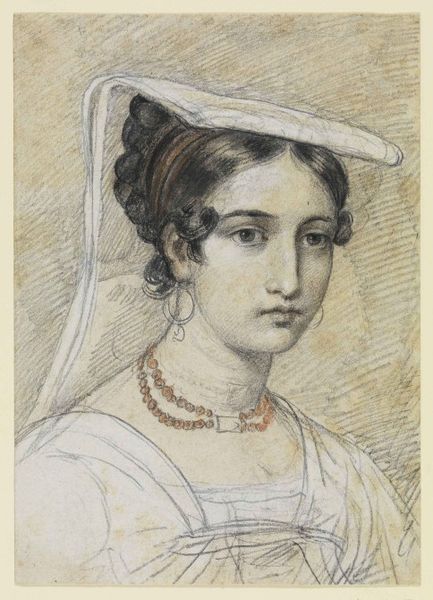
Titel: Bildnis einer Italienerin in olevanesischer Tracht
Künstler: Friedrich Mosbrugger
Standort: Karlsruhe
Institution: Staatliche Kunsthalle Karlsruhe
Schlagwörter: gemälde, kopf, weiß, mädchen, ausschnitt, braun, frau, frisur, grau, haar, hut, kleid, kreide, mund, nase, ohr, ohrring, pastell, schmuck, schwarz, skizze, stirn, zeichnung, blick, dame, rot, schleier, tuch, haube, mode, jung, augen, band, gesicht, bildnis, hals, portrait, porträt, auge, gold, haare, ohrringe, augenbrauen, brustbild, bruststück, kinn, lippen, locke, locken, mittelscheitel, ohren, perlen, schön, traurig, pferd, kopfbedeckung, farbig, papier, italien, halsband, studie, kette, farbe, grafik, graphik, haarband, kopftuch, brauen, büste, verträumt, dreiviertelprofil, perlenkette, halskette, schwarze haare, deckel, kohle, schwarzweiss, schraffur, strich, koloriert, bleistift, kugeln, hallo, entwurf, tracht, biedermeier, halbprofil, braum, ohring, koralle, porträ, empire, ohringe, süss, kopfschmuck, römerin, zeichnng, biedermaier, unvollständig, gesucht, zecihnung, altmodisch, brustporträt, herrin, engelsgesicht, große augen, überlegt, 18. jahrhundert, 1900, haarte, belladonna, clara, engel gesicht, haqarband, ausschniutt, 50 mark schein